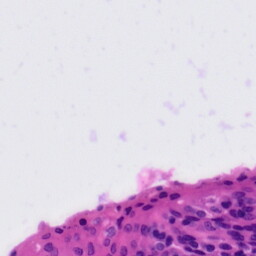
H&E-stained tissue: Tonsil